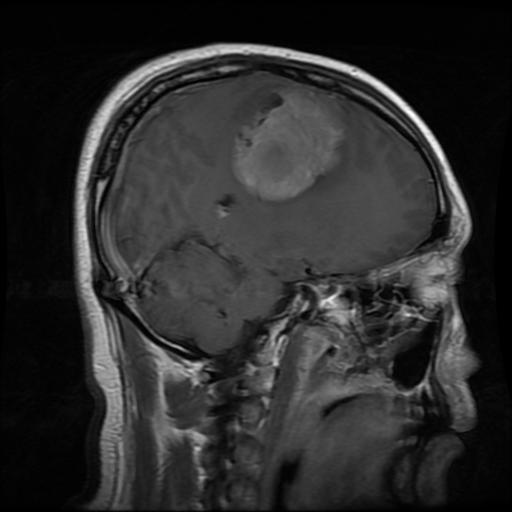
Label: meningioma